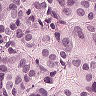
Metastatic tissue present: yes